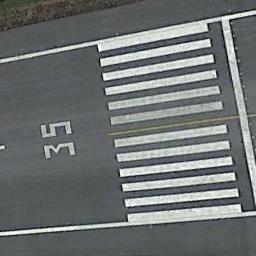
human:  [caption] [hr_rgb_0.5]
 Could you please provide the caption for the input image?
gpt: There are white '35' and short and thick line signs on the runway .

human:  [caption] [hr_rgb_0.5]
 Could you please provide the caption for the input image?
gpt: The runway has a threshold marking and the designation marking is 35 .

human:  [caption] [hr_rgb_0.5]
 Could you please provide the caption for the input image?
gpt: The runway is on the bare land .

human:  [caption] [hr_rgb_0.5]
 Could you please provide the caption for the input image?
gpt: The runway is marked with white Numbers .

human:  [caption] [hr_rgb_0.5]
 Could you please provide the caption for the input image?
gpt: The runway is marked with white lines and numbers .